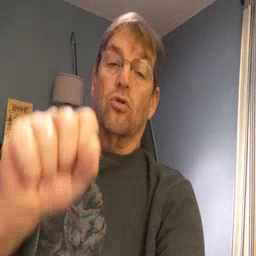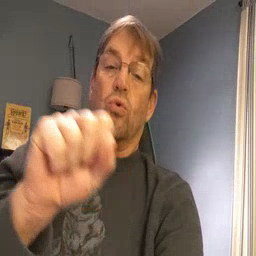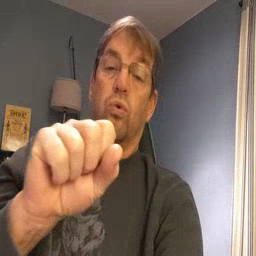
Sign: shoe